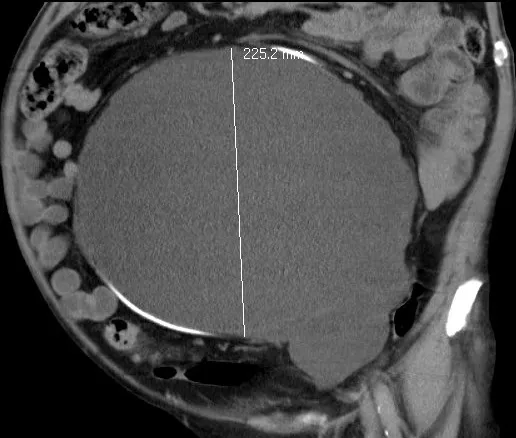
Computed tomography scan of giant lymph cyst.
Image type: radiology (ct)